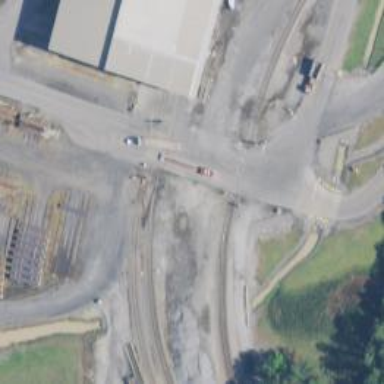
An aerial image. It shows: Level crossing along the railway.